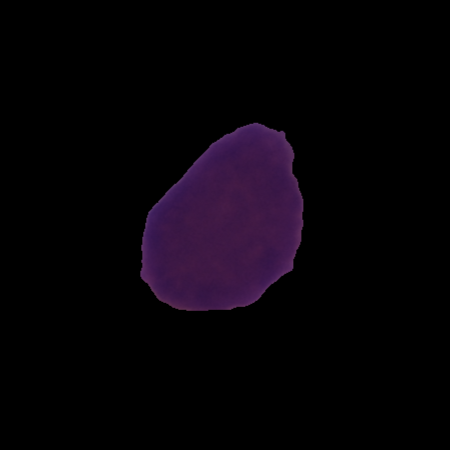
Label: healthy